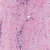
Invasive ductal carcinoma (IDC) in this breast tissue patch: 0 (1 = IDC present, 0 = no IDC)